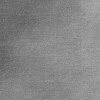
Atmospheric dust classification: dusty